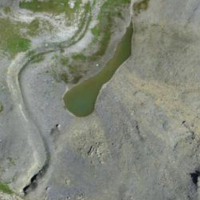
EUNIS habitat code: 48
Species observed at this site:
Eriophorum scheuchzeri